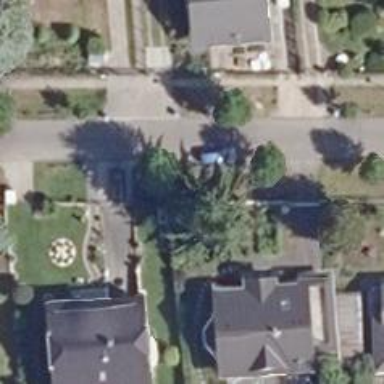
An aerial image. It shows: Residential road.